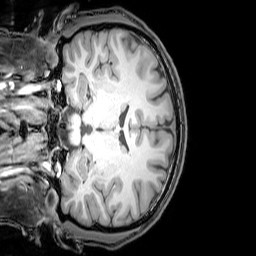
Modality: T1w
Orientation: coronal
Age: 26
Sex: male
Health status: healthy
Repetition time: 0.081 s
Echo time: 0.037 s